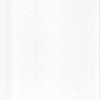
Label: dusty